Field crop: maize
Growth stage: 2
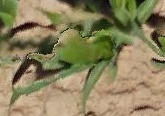
Species: maize